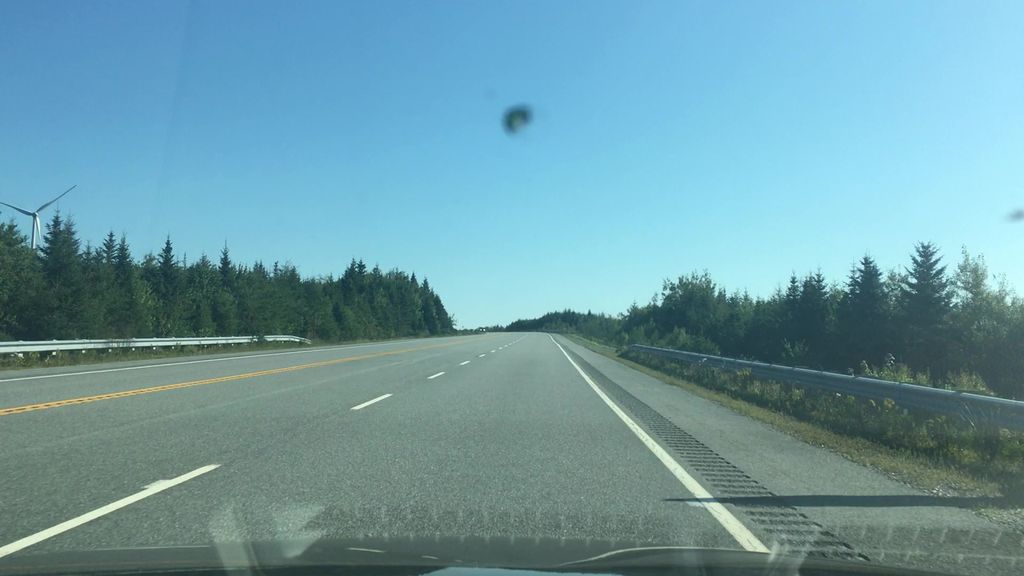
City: halifax